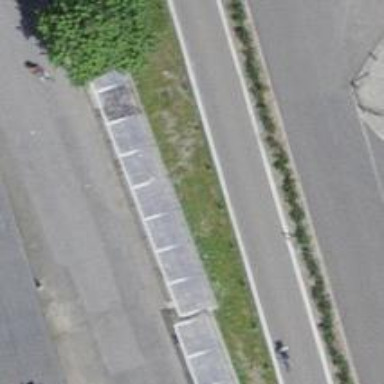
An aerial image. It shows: Bicycle parking shed.